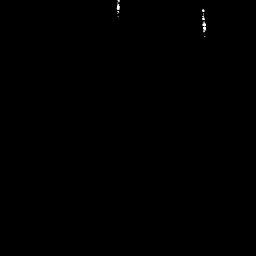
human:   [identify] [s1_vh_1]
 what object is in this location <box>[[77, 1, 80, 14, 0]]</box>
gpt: <ref>1 small ship at the top right</ref>